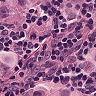
Metastatic tissue present: yes